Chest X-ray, AP view. Patient: 25 years old, sex M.
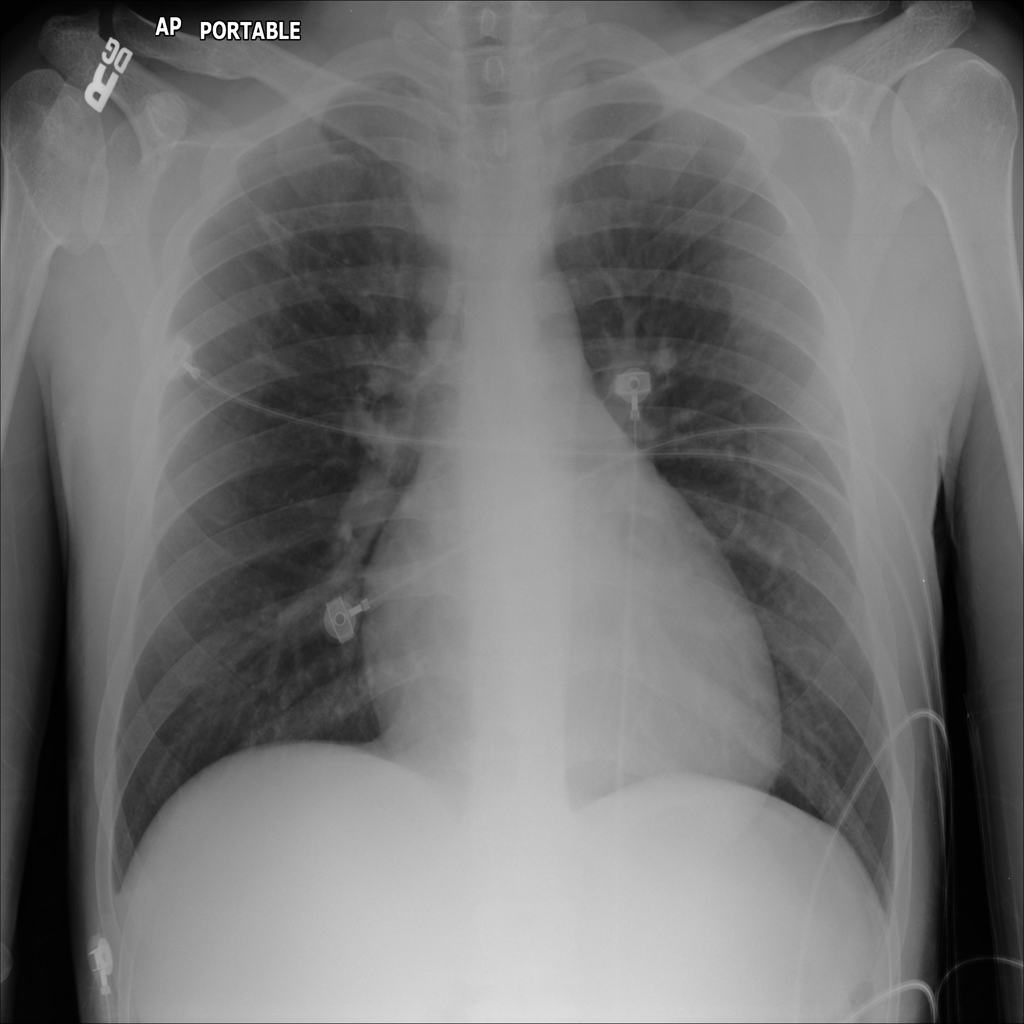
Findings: No Finding